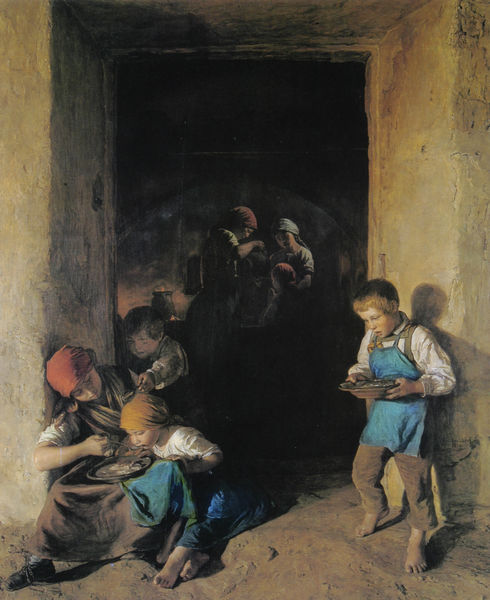
Titel: "Kinder erhalten ihr Frühstück"
Künstler: Ferdinand Georg Waldmüller
Standort: Praha
Institution: Národní galerie v Praze
Schlagwörter: blau, dunkel, feuer, gemälde, gruppe, nackt, schatten, frauen, gelb, menschen, mädchen, ocker, sand, sitzen, braun, frau, grau, hell, hintergrund, kleid, kleider, licht, raum, schwarz, straße, tür, türkis, weiss, gebäude, haus, rot, beige, malerei, rock, alt, hemd, hose, wand, arm, bluse, schale, schüssel, stein, teller, öl, erde, boden, familie, innen, kind, mutter, kontrast, arbeit, genre, kinder, sack, krug, schalen, kopfbedeckung, schürze, topf, füße, bogen, gasse, schuhe, buben, hosen, jungen, blusen, schürzen, mauer, türe, essen, löffel, weiber, kopftuch, lesen, durchgang, junge, zehen, tor, geschwister, wände, spiel, fussboden, barfuss, eingang, knabe, nack, füttern, staub, schuh, mahlzeit, inneres, küche, hauseingang, wie schön, hunger, kopftücher, dreck, suppe, kochen, hosenträger, armut, spilen, mächen, kessel, erwachsene, mütter, herd, speisung, löffeln, mittagessen, nnbhu, pusten, schönes spiel, so einseitig, koptücher, lehmboden, feuerschein, kopftücker, gelb blau, bgelb, kiinder, rauchküche